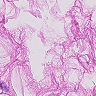
Metastatic tissue present: no